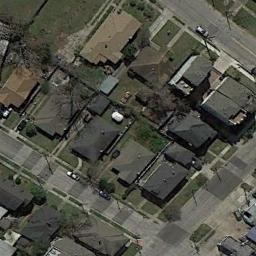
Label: medium_residential